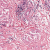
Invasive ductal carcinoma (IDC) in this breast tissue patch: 1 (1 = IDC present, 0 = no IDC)